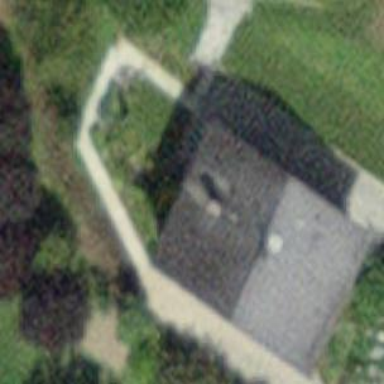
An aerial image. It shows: Simple house.